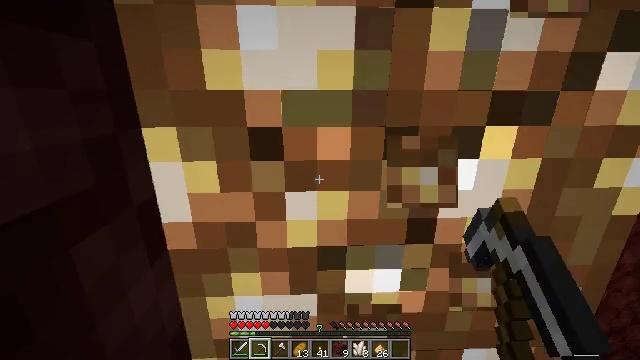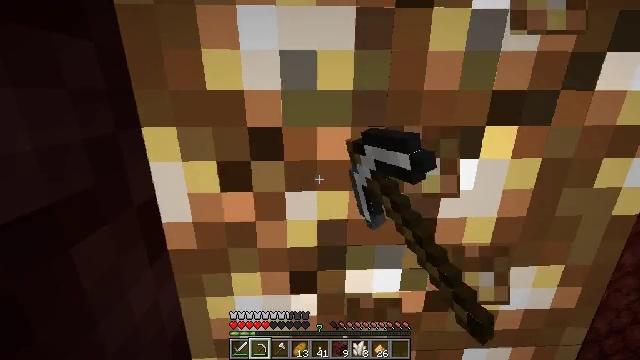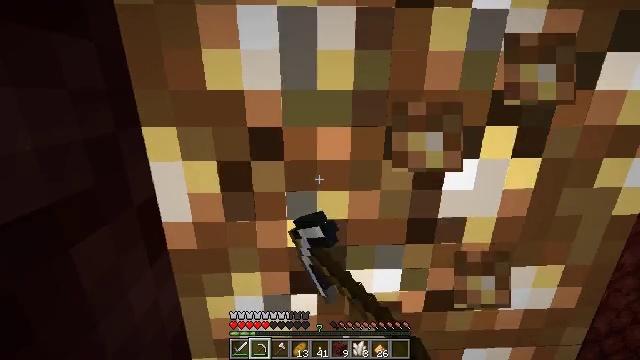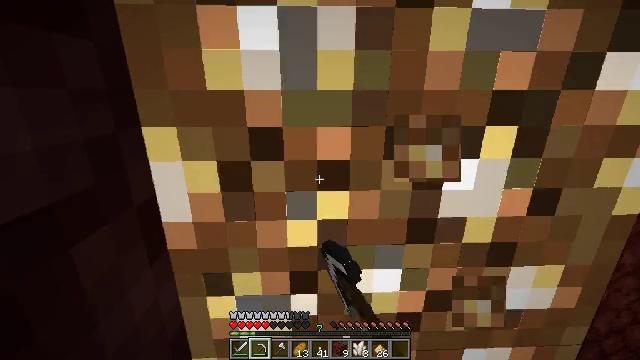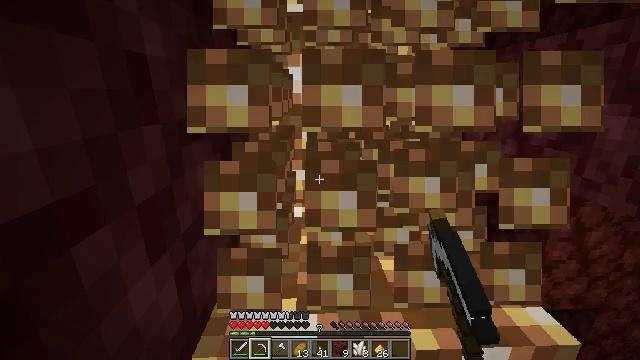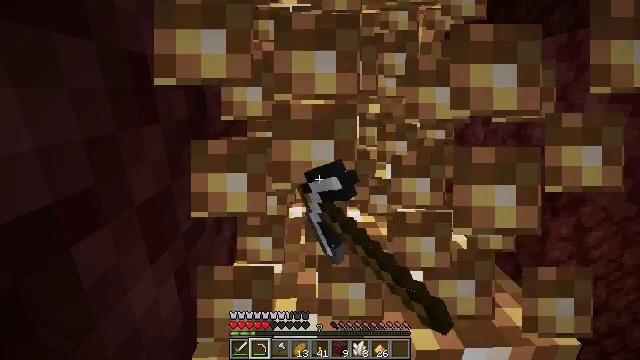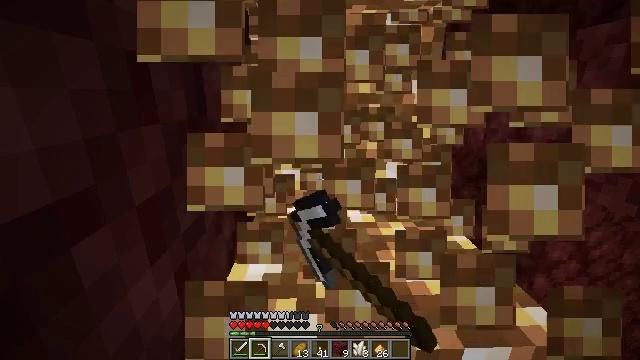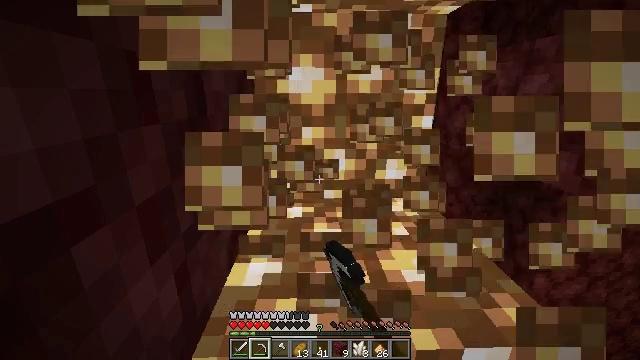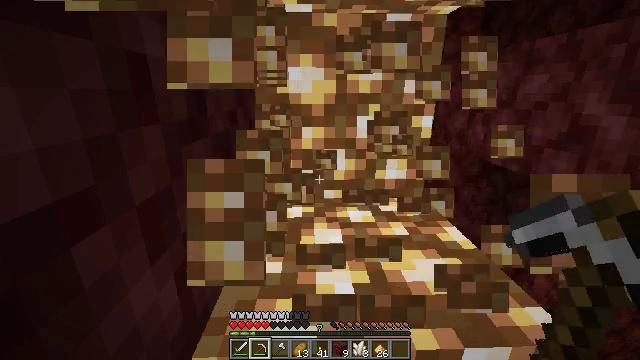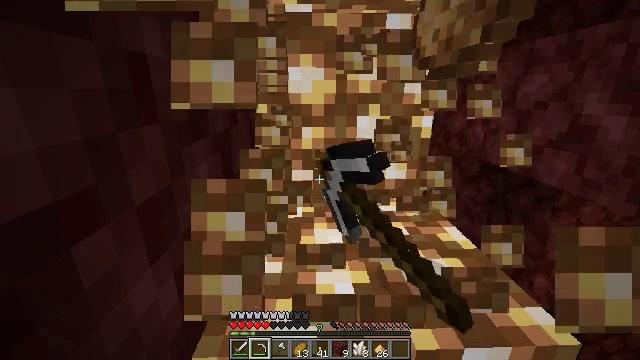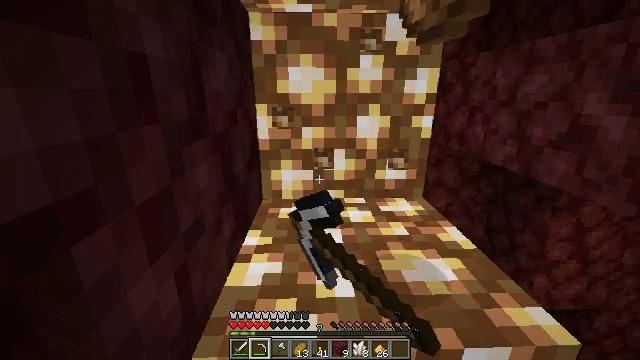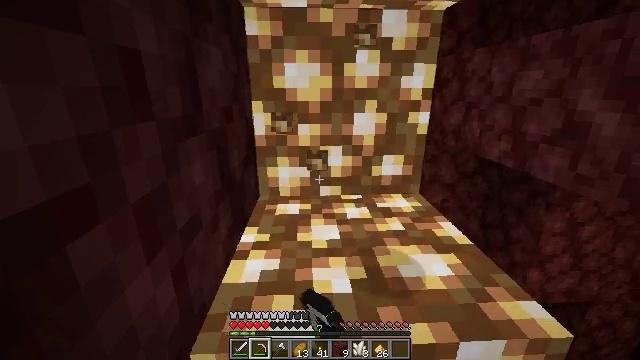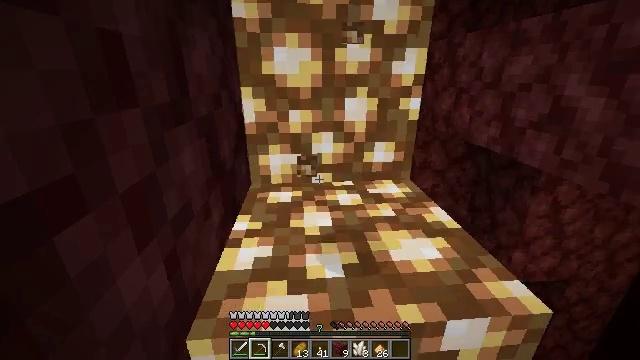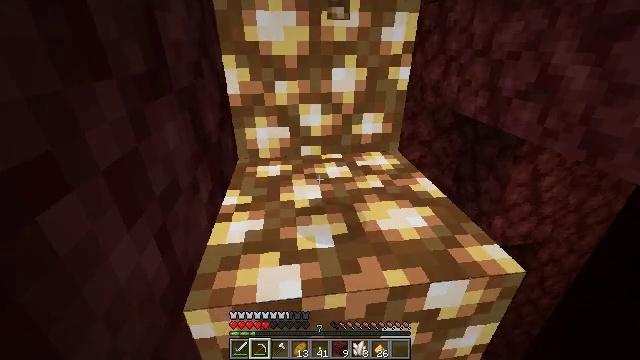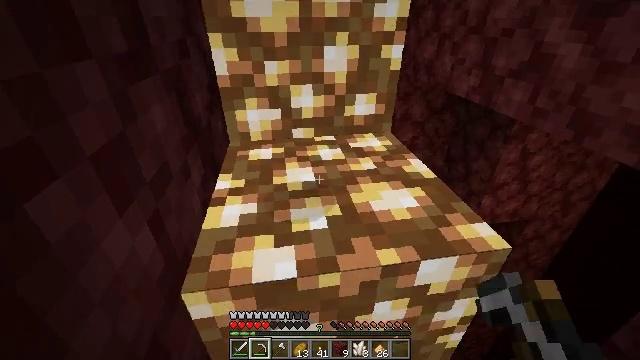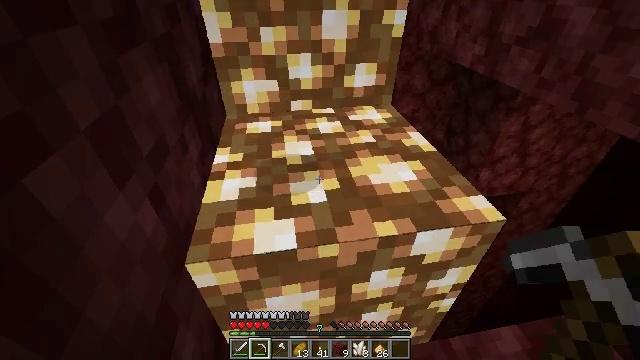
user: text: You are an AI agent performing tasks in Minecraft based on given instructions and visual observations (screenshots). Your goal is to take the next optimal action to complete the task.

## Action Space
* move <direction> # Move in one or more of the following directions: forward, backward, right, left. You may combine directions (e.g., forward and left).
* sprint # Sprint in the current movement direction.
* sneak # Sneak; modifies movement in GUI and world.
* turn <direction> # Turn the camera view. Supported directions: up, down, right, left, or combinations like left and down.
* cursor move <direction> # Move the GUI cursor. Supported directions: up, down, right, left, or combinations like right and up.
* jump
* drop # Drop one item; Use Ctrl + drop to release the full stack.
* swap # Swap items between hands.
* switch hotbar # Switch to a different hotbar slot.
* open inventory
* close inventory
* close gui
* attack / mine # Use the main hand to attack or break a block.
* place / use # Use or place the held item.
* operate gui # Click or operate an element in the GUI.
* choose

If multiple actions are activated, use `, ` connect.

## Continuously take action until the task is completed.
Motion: motion action
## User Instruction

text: Break the glowstone to gather its dust.
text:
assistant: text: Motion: attack / mine
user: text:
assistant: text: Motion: attack / mine
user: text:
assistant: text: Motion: attack / mine
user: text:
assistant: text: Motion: attack / mine
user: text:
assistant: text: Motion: attack / mine
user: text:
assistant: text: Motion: attack / mine
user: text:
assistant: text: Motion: attack / mine
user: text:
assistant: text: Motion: attack / mine
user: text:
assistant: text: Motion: no_op
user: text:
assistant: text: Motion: no_op
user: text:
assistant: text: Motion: no_op
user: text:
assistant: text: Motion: turn right and down
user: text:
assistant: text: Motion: turn right and down
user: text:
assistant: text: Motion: turn right and down
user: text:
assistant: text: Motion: turn down
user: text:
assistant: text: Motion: turn down
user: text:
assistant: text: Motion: attack / mine
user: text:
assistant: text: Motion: attack / mine
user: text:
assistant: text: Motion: attack / mine
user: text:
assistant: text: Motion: attack / mine
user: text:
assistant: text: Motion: attack / mine
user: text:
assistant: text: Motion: attack / mine
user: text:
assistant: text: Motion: attack / mine
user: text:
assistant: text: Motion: attack / mine
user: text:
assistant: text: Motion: attack / mine
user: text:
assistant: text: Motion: attack / mine
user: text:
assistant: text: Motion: attack / mine
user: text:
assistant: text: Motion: attack / mine
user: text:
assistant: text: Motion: no_op
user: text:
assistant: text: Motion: no_op